Interaction volume radius: 5 \u00c5
Interaction volume height: 15 \u00c5
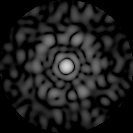
Disorder parameter: 0.8129